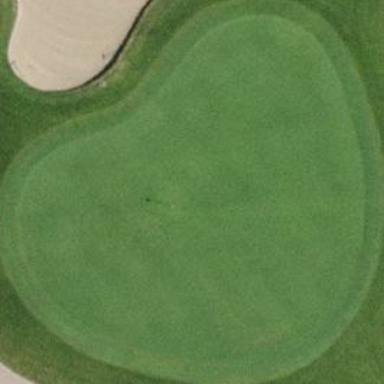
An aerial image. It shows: Golf green.